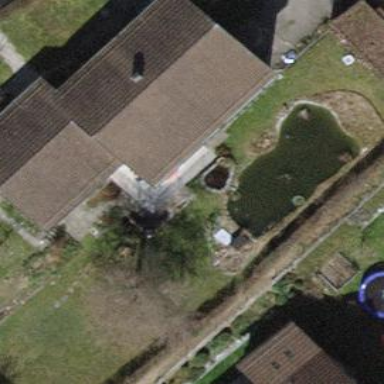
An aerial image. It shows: Detached building.